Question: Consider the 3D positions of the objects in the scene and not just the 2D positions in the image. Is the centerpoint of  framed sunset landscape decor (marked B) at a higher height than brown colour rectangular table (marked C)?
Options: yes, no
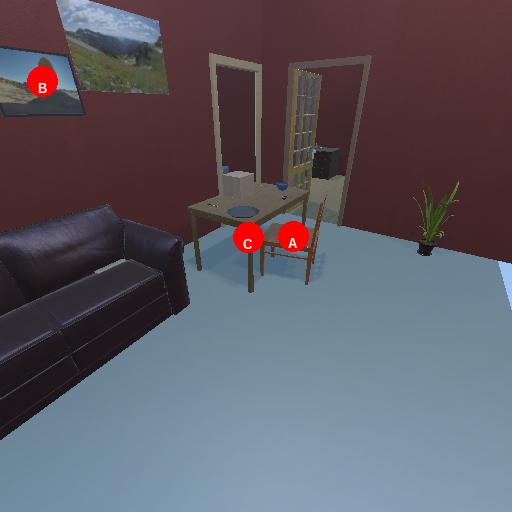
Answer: yes